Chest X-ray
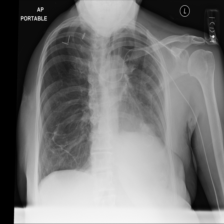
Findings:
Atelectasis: negative
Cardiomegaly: negative
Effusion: negative
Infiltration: negative
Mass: negative
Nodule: negative
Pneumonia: negative
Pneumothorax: negative
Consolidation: negative
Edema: negative
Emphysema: negative
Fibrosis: negative
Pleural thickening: negative
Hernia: negative